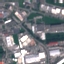
Label: Industrial